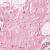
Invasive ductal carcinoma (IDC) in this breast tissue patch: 0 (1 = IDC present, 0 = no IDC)